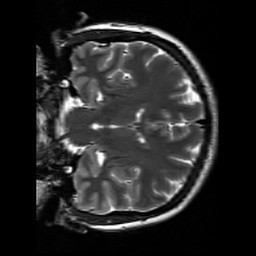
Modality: T2w
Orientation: coronal
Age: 34
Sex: female
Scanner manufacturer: siemens
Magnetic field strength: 3 T
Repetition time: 7 s
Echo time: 0.09 s